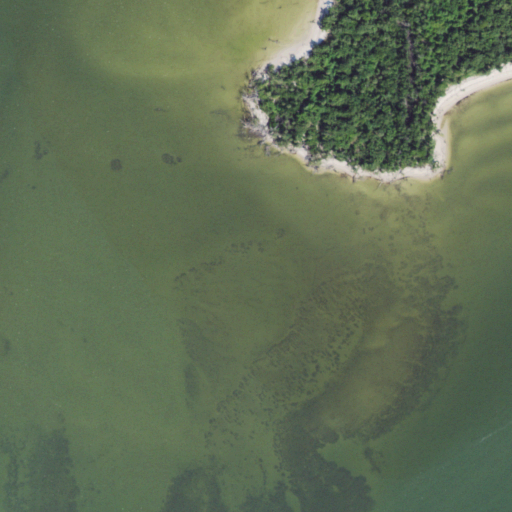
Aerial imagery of cape in Florida named Gomez Point containing open water, woody wetlands, and herbaceous wetlands